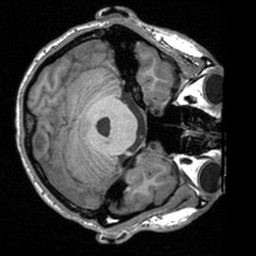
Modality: T1w
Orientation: axial
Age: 27
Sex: male
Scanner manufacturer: siemens
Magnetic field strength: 3 T
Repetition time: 1.9 s
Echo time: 0.00226 s